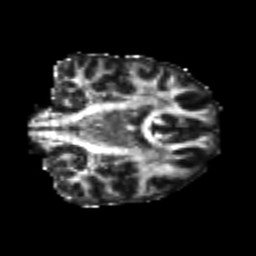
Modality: FA
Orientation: coronal
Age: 24
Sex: female
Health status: healthy
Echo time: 0.074 s